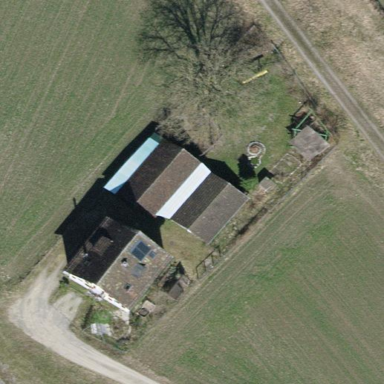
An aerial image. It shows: Farmyard area.